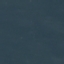
Land use / land cover: SeaLake